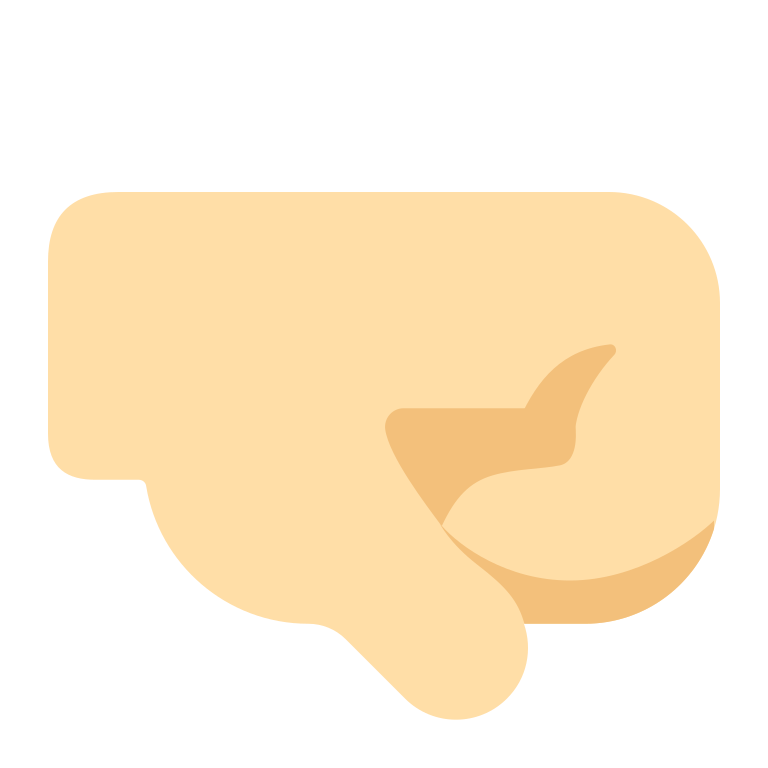
right facing fist flat light